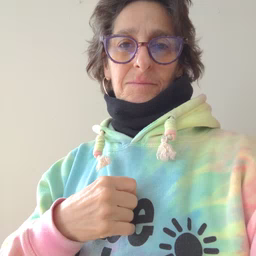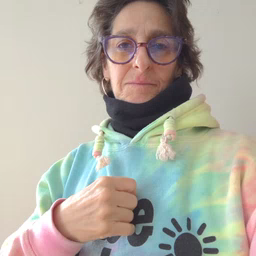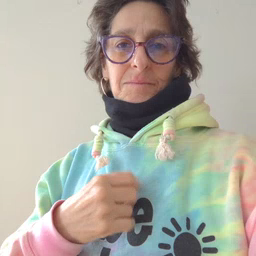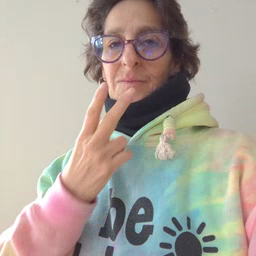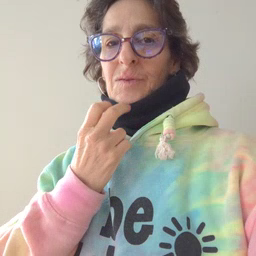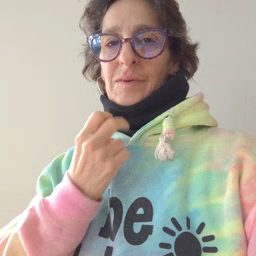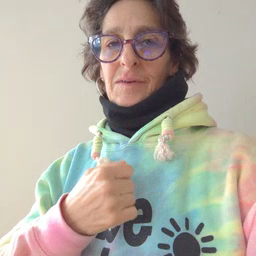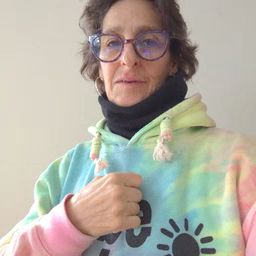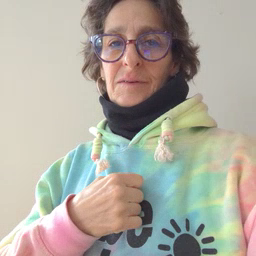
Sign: underwear